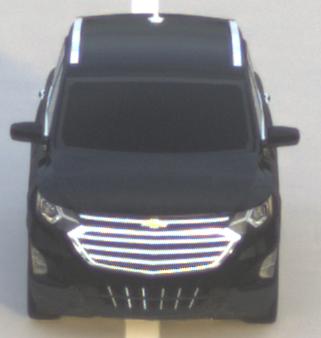
Make: Chevrolet
Model: Equinox
Detailed model: Gen. 2
Model produced from: 2015
Model produced until: 2017
Doors: 5
Color: black
Road condition: dry road
Daytime: sunrise or sunset
Contrast: low contrast